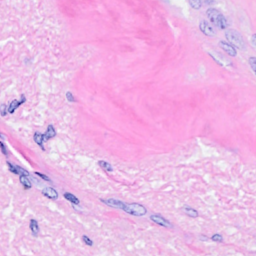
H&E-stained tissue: Breast